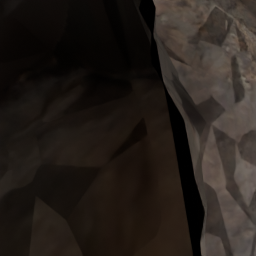
Label: nature